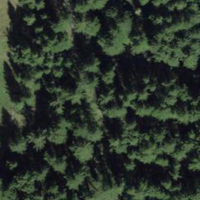
EUNIS habitat code: 43
Species observed at this site:
Euphorbia cyparissias